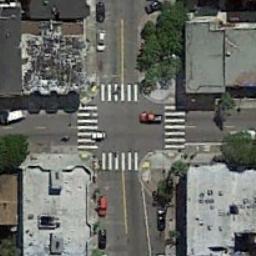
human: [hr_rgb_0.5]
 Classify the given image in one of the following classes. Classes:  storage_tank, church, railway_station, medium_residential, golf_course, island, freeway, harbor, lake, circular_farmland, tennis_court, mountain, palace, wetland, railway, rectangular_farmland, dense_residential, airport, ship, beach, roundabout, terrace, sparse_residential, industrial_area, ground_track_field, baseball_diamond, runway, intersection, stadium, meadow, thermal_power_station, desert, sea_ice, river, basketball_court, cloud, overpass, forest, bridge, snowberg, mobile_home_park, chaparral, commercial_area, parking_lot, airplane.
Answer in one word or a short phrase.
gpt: intersection